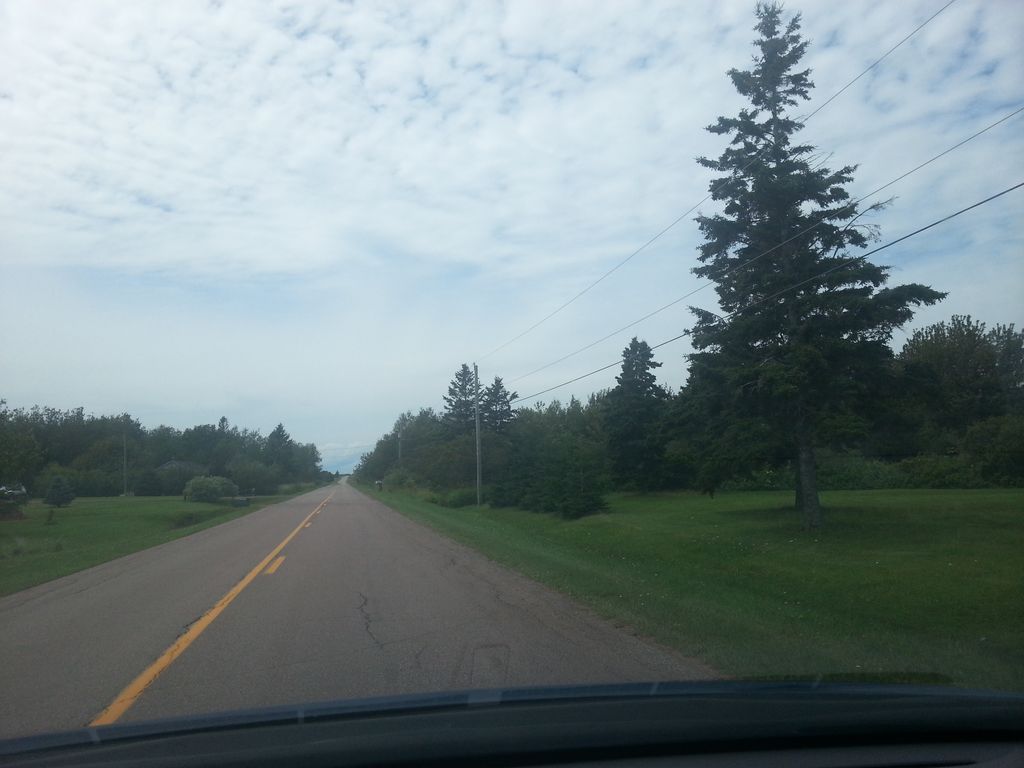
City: charlottetown